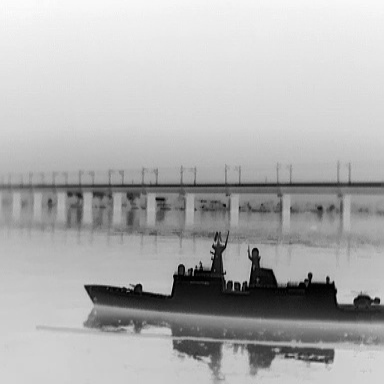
There is a warship in the infrared image.